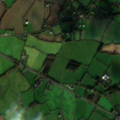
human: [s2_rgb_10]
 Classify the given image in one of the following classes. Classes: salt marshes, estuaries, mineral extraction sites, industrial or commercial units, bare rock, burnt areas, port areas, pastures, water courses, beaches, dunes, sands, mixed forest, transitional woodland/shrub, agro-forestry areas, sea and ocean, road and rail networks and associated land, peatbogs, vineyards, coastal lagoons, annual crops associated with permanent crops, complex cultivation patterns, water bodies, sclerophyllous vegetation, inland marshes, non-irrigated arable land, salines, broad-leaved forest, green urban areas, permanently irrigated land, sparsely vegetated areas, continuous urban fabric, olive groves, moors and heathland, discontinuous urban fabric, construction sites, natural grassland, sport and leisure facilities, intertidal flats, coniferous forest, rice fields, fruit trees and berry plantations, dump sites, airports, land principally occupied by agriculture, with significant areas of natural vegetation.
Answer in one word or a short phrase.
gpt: non-irrigated arable land, pastures